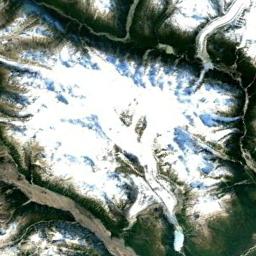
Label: snowberg